Field crop: maize
Growth stage: 1
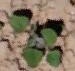
Species: chenopodium